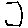
Label: hexagon